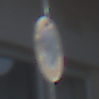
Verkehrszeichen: VerbotUeberholenEinspurigeFahrzeuge
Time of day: MorningAfternoon
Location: Outdoor (Urban)
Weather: Clear
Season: NotSpecified
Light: Natural